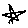
Label: star